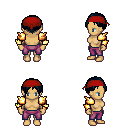
a pixel art fantasy rpg character, female body template, human, tanned skin, gold arm armor, magenta pants, raven parted hairstyle, red bandana, four views (front, back, left, right), 2x2 character sprite sheet, small pixel art, hard edges, no anti-aliasing